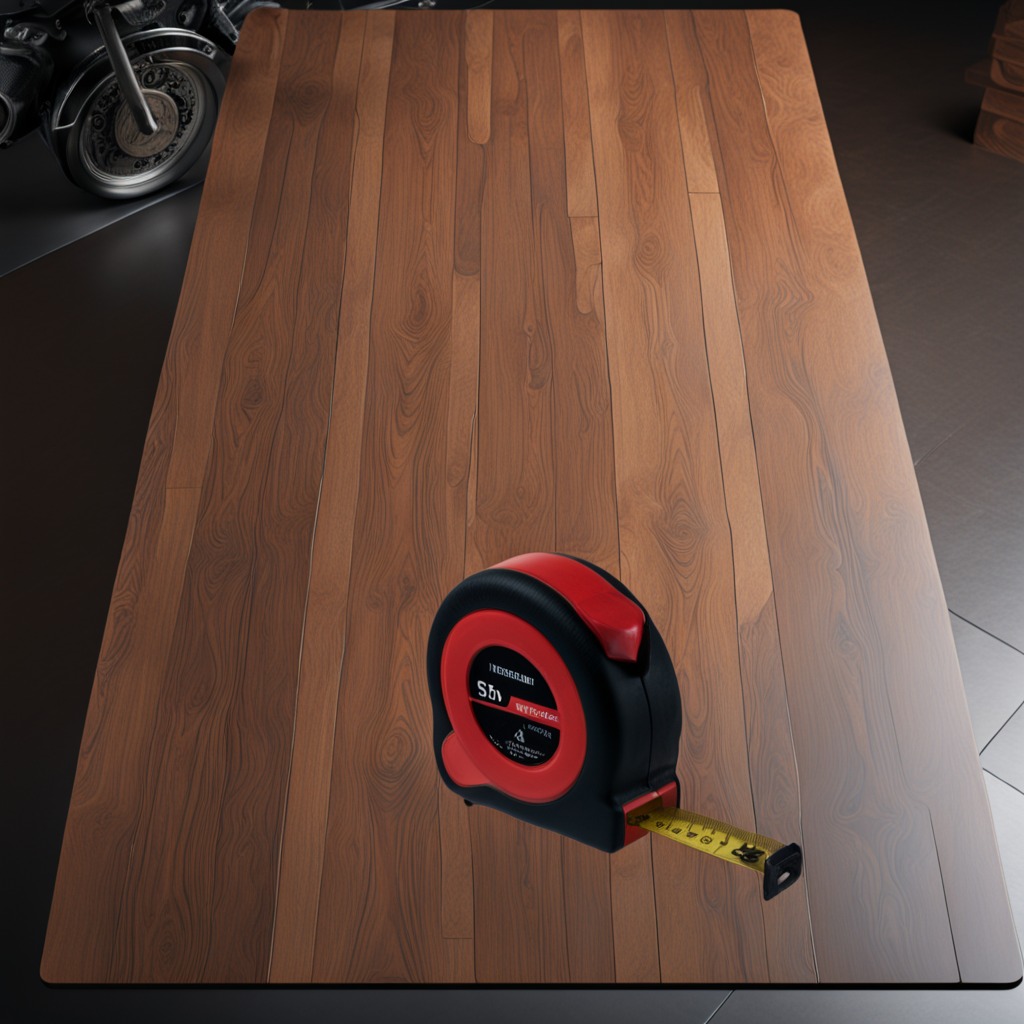
A measuring tape is lying on an oil-spilled wooden table in a vintage motorcycle garage.